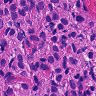
Metastatic tissue present: yes